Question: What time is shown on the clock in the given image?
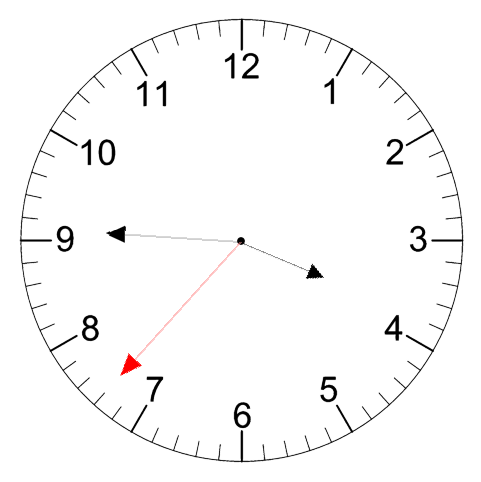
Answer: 03:45:37